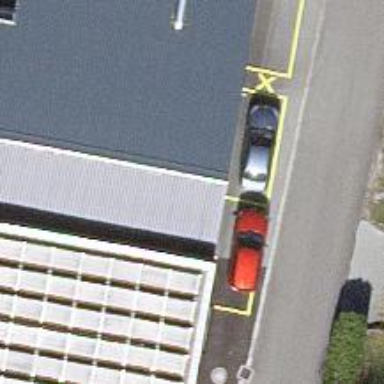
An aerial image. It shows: Building with ridged roof.